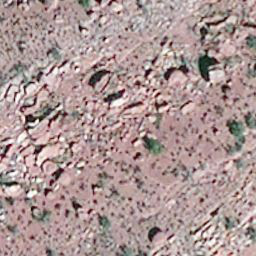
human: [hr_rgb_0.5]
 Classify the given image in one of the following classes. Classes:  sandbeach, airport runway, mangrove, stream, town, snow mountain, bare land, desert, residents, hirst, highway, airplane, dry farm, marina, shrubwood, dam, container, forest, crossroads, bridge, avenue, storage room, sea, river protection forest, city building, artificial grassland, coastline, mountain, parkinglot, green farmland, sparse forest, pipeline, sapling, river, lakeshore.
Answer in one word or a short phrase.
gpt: bare land